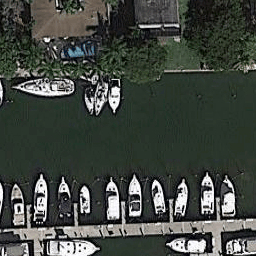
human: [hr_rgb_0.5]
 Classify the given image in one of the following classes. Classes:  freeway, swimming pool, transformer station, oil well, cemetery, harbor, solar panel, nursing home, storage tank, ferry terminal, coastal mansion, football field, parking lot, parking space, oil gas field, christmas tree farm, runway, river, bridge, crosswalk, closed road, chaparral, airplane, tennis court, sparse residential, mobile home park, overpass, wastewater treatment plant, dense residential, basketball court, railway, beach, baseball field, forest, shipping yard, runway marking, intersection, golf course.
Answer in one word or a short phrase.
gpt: harbor